Aerial crown-view tile of a tropical tree (Barro Colorado Island, Panama), acquired 20241112:
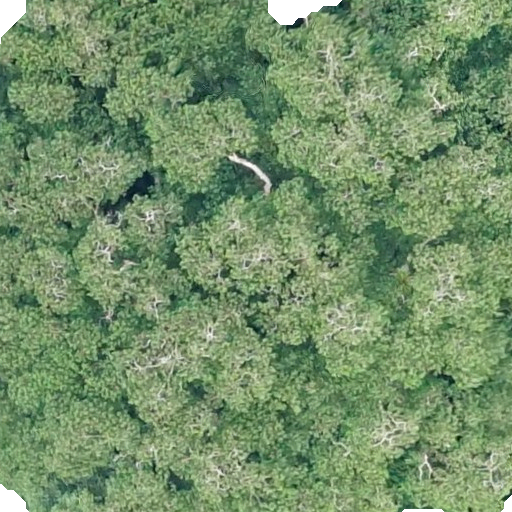
Species: Hura crepitans
GBIF accepted scientific name: Hura crepitans
Crown area: 617.424 m²